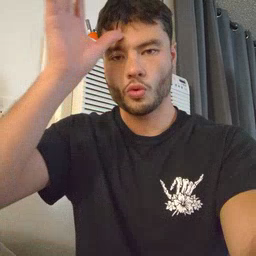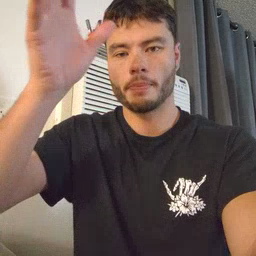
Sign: grandpa